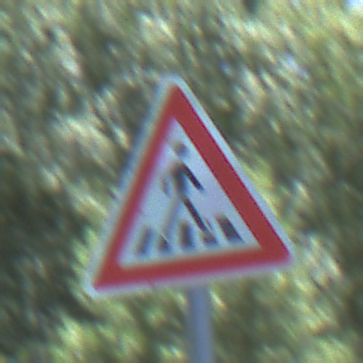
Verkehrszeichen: FussgaengerueberwegLinks
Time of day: Midday
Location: Outdoor (Nature)
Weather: Clear
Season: Summer
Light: Natural